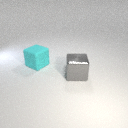
large gray metal cube in front of large cyan rubber cube